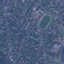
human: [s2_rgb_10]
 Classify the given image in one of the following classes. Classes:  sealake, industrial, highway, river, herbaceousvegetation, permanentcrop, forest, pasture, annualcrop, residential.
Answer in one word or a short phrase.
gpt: Residential